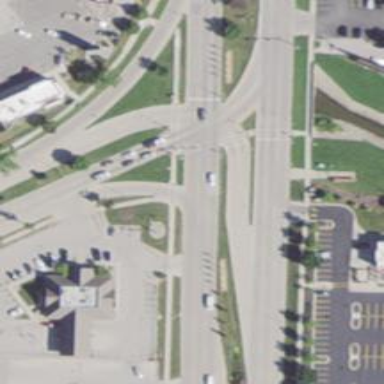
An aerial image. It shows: Traffic island located on footway.